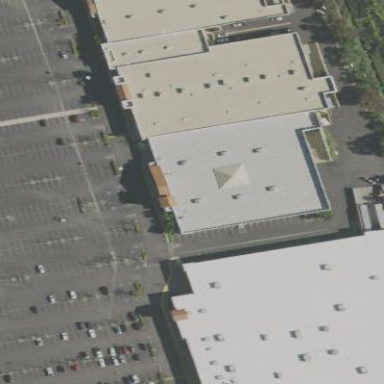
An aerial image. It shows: Retail building.